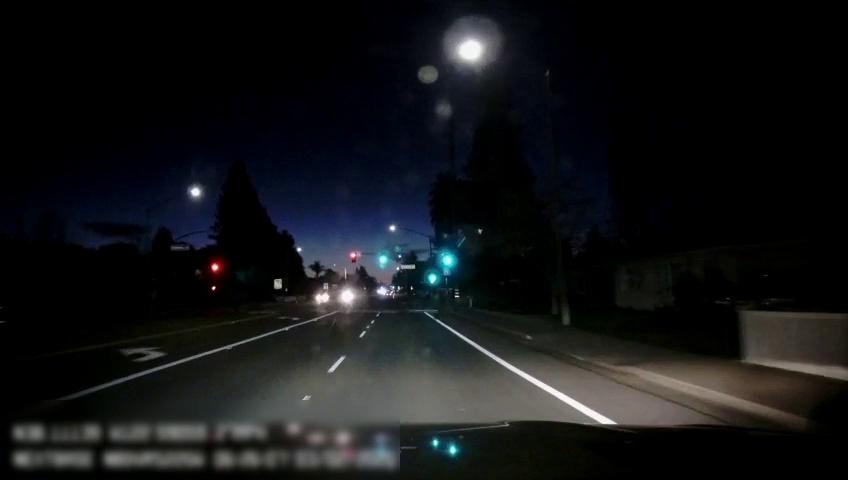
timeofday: Night
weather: Other
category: Drivable Space
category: Vehicles | Car
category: Vehicles | Car
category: Lanes | Current Lane
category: Lanes | Current Lane
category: Lanes | Alternate Lane
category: Lanes | Opposite Lane
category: Traffic | Signs
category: Traffic | Signs
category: Traffic | Signs